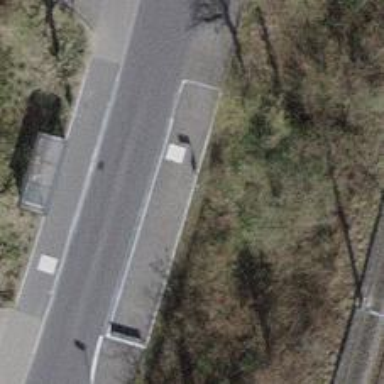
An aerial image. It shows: Bus stop with designated public transport stop position.